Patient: sex M, age 81
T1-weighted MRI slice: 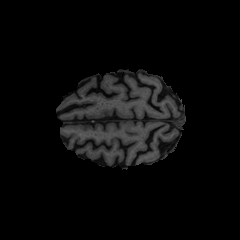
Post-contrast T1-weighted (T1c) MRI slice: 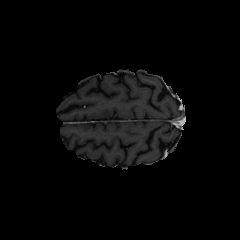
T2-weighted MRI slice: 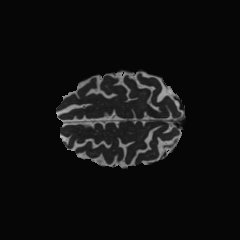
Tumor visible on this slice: no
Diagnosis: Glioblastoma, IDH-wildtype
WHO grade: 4